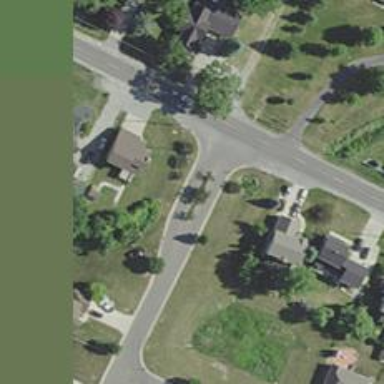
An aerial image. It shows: Residential road.